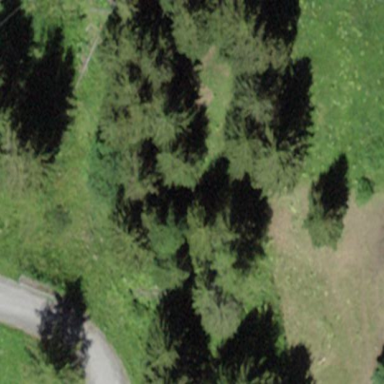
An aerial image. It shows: Forest with needle-leaved trees.